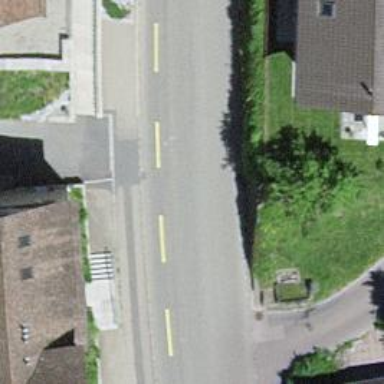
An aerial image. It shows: Secondary road with lane designated for cycling on the left side. The road surface is asphalt.